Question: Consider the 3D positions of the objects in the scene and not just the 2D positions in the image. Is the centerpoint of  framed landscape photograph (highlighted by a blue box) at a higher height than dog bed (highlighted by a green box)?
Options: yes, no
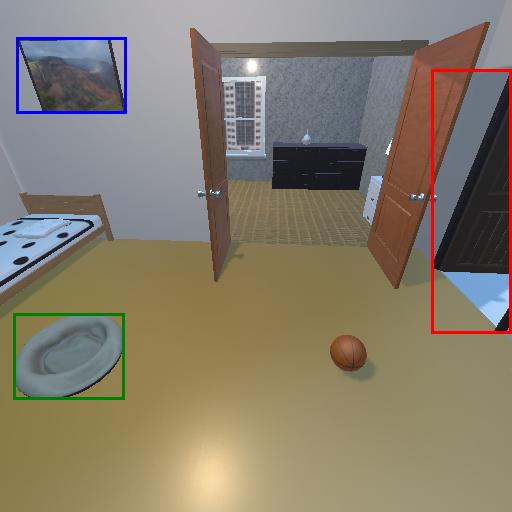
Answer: yes